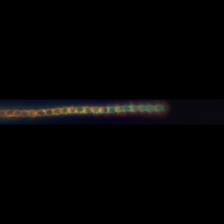
Taxon: Skeletonema
Group: Diatoms